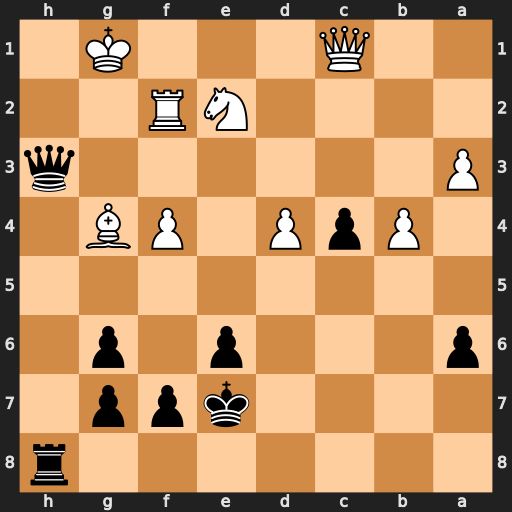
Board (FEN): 7r/4kpp1/p3p1p1/8/1PpP1PB1/P6q/4NR2/2Q3K1
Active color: b
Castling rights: -
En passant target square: -
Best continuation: Qh1#